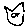
Label: cat